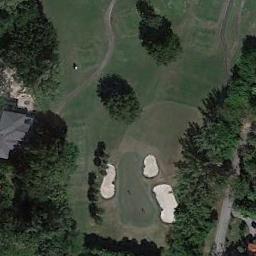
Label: golf_course